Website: bh-photo
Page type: customer-info-address
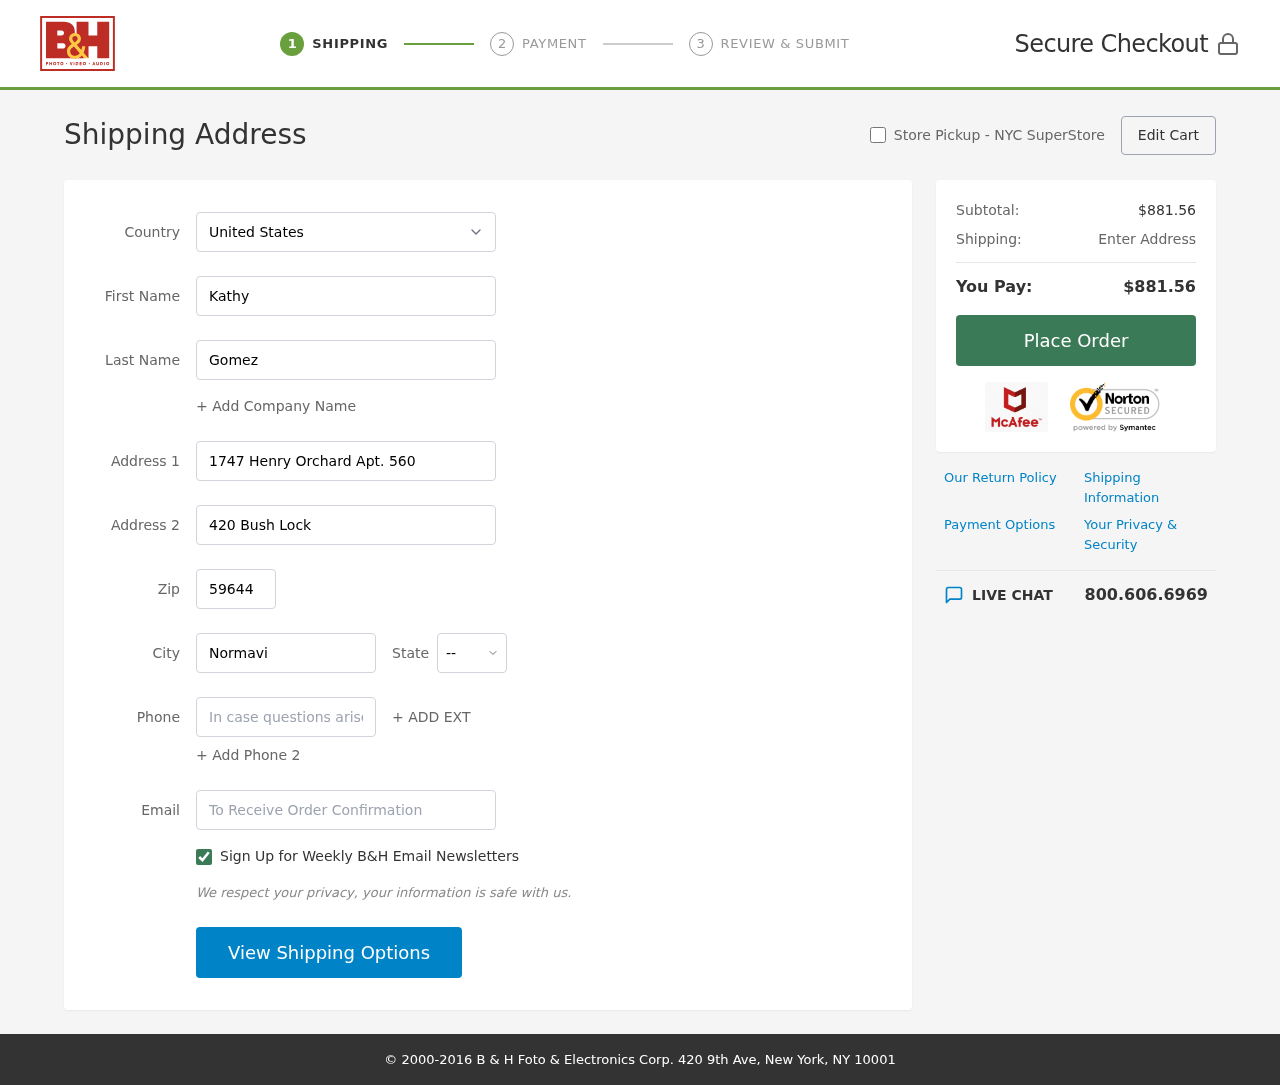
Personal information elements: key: PII_CITY
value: Normaville
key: PII_COUNTRY
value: United States
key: PII_EMAIL
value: kathy.gomez@yahoo.com
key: PII_FIRSTNAME
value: Kathy
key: PII_LASTNAME
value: Gomez
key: PII_PHONE
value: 5385001555
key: PII_POSTCODE
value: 59644
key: PII_STATE_ABBR
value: NY
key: PII_STREET
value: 1747 Henry Orchard Apt. 560
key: PII_STREET2
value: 420 Bush Lock
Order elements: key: ORDER_SUBTOTAL
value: $881.56
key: ORDER_TOTAL
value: $881.56